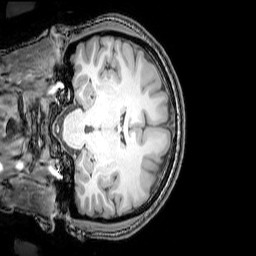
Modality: T1w
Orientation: coronal
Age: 25
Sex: female
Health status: healthy
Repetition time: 0.081 s
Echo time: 0.037 s